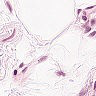
Metastatic tissue present: no